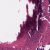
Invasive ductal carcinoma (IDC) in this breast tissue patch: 0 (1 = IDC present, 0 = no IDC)